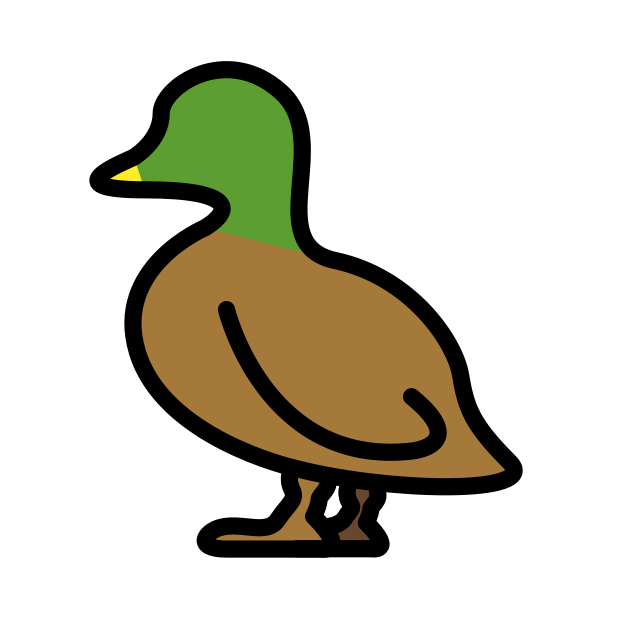
duck